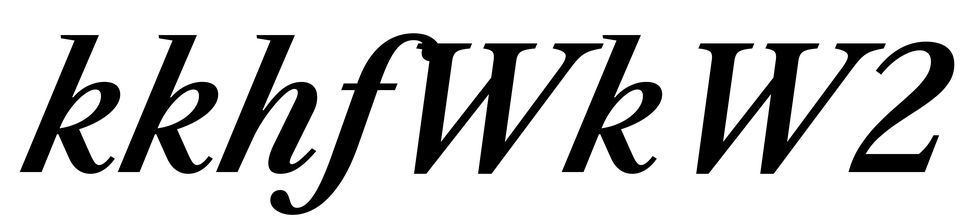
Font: LibreCaslonText-Italic_SemiBold_Italic